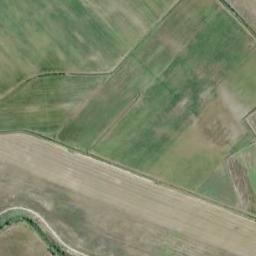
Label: rectangular_farmland